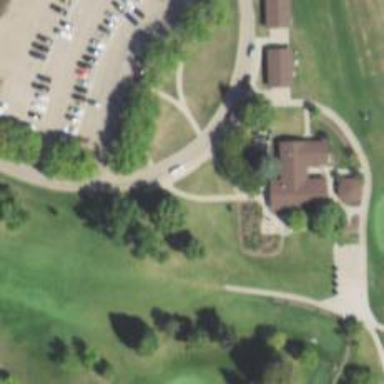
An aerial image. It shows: Pathway for golfing.